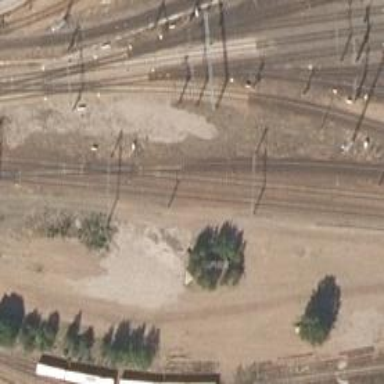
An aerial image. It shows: Rail yard with electrified contact lines for the railway.